Aerial crown-view tile of a tropical tree (Barro Colorado Island, Panama), acquired 20241014:
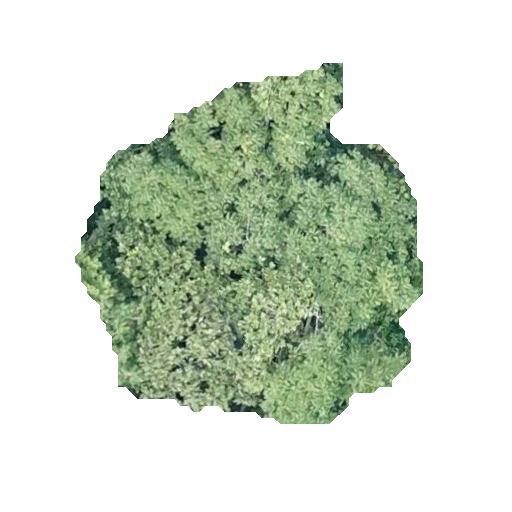
Species: Anacardium excelsum
GBIF accepted scientific name: Anacardium excelsum
Crown area: 138.973 m²